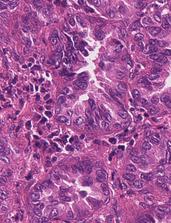
Tumor epithelial tissue: yes
Tumor-associated stroma tissue: yes
Normal tissue: no